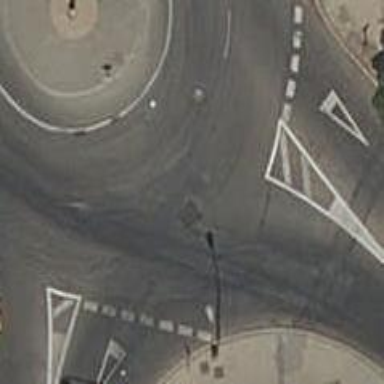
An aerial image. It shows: Residential road that intersects with roundabout.